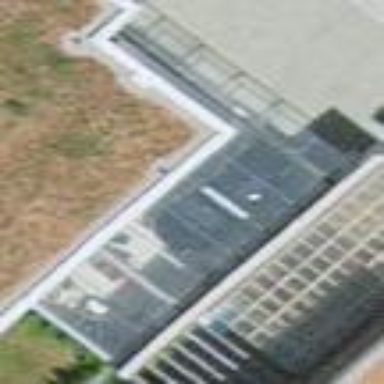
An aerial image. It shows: View of roof of building.